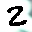
Label: 2